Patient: sex M, age 58
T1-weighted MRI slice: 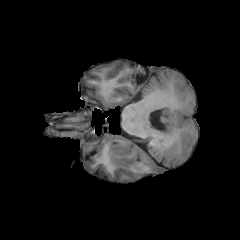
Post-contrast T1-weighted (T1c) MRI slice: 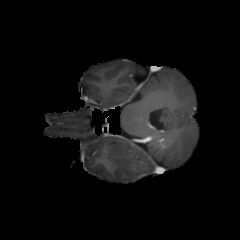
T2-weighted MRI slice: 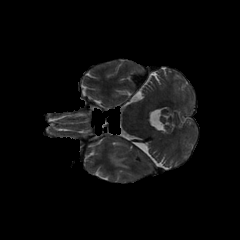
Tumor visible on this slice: yes
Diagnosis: Glioblastoma, IDH-wildtype
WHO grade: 4